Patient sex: M
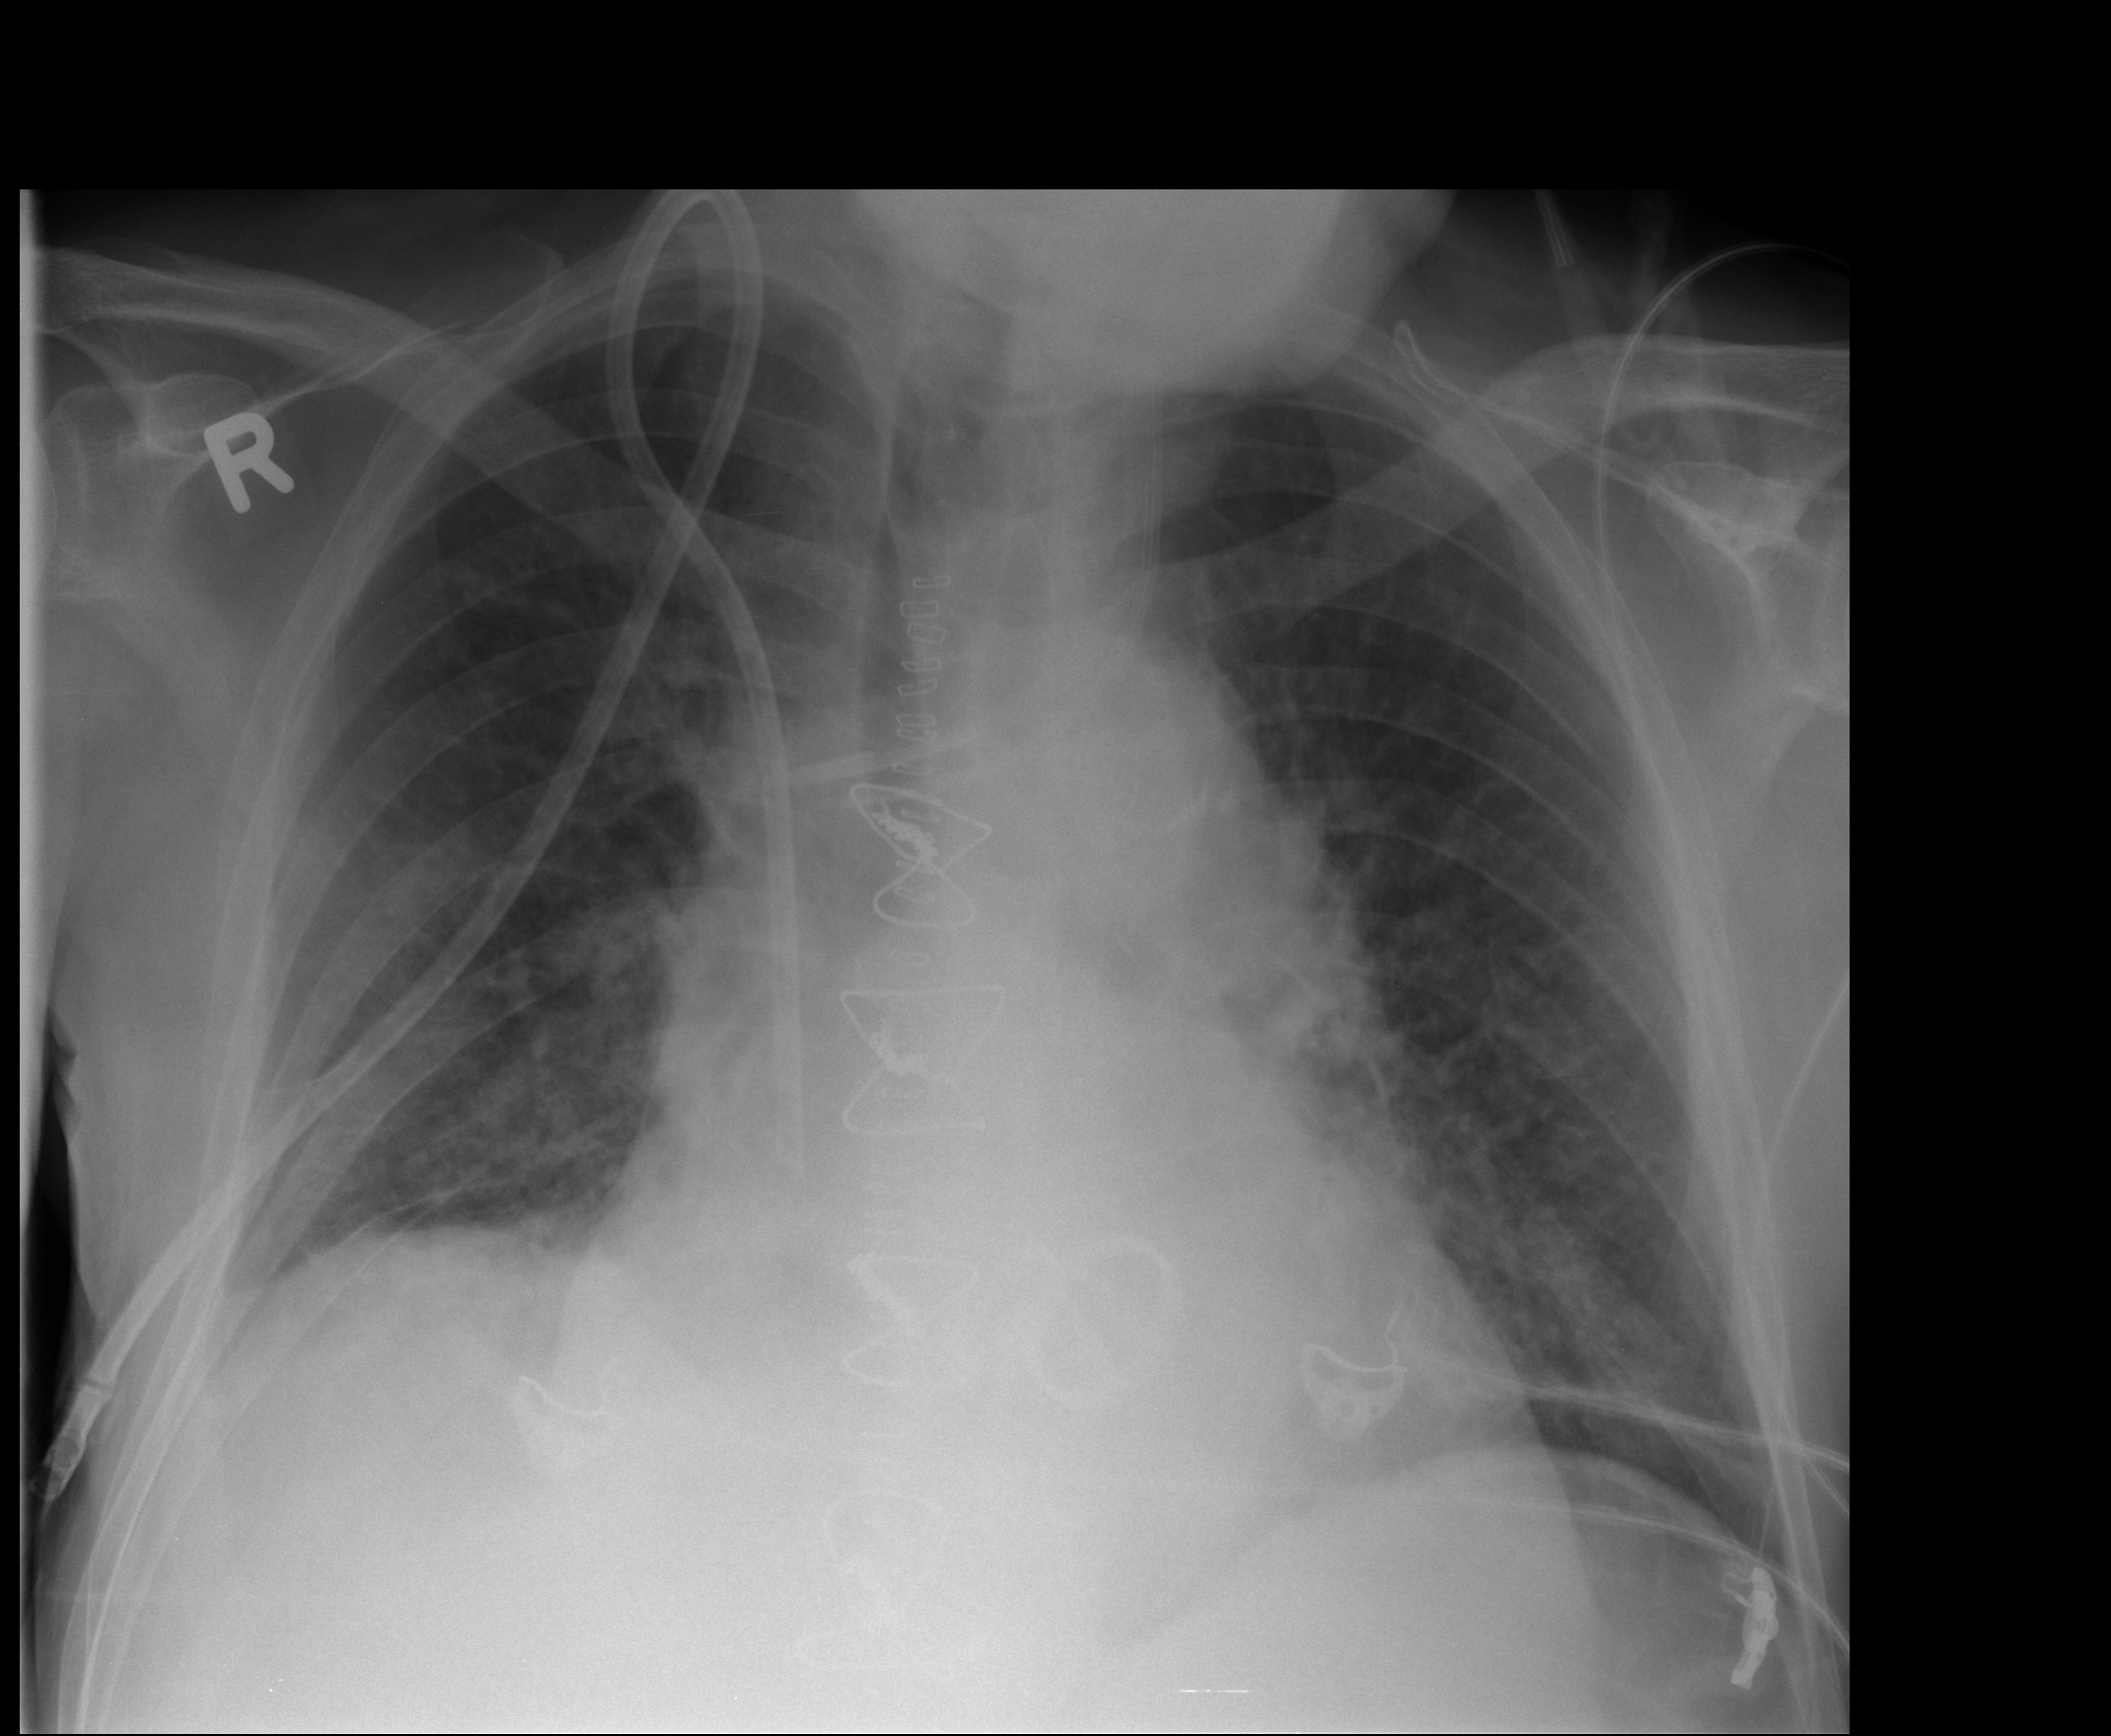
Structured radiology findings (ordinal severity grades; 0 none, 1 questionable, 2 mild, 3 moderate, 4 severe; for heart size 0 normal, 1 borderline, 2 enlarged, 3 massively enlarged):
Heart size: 2
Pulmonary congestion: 2
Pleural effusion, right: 0
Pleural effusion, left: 0
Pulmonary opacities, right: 0
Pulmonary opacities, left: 0
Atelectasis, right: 2
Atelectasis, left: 2